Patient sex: M
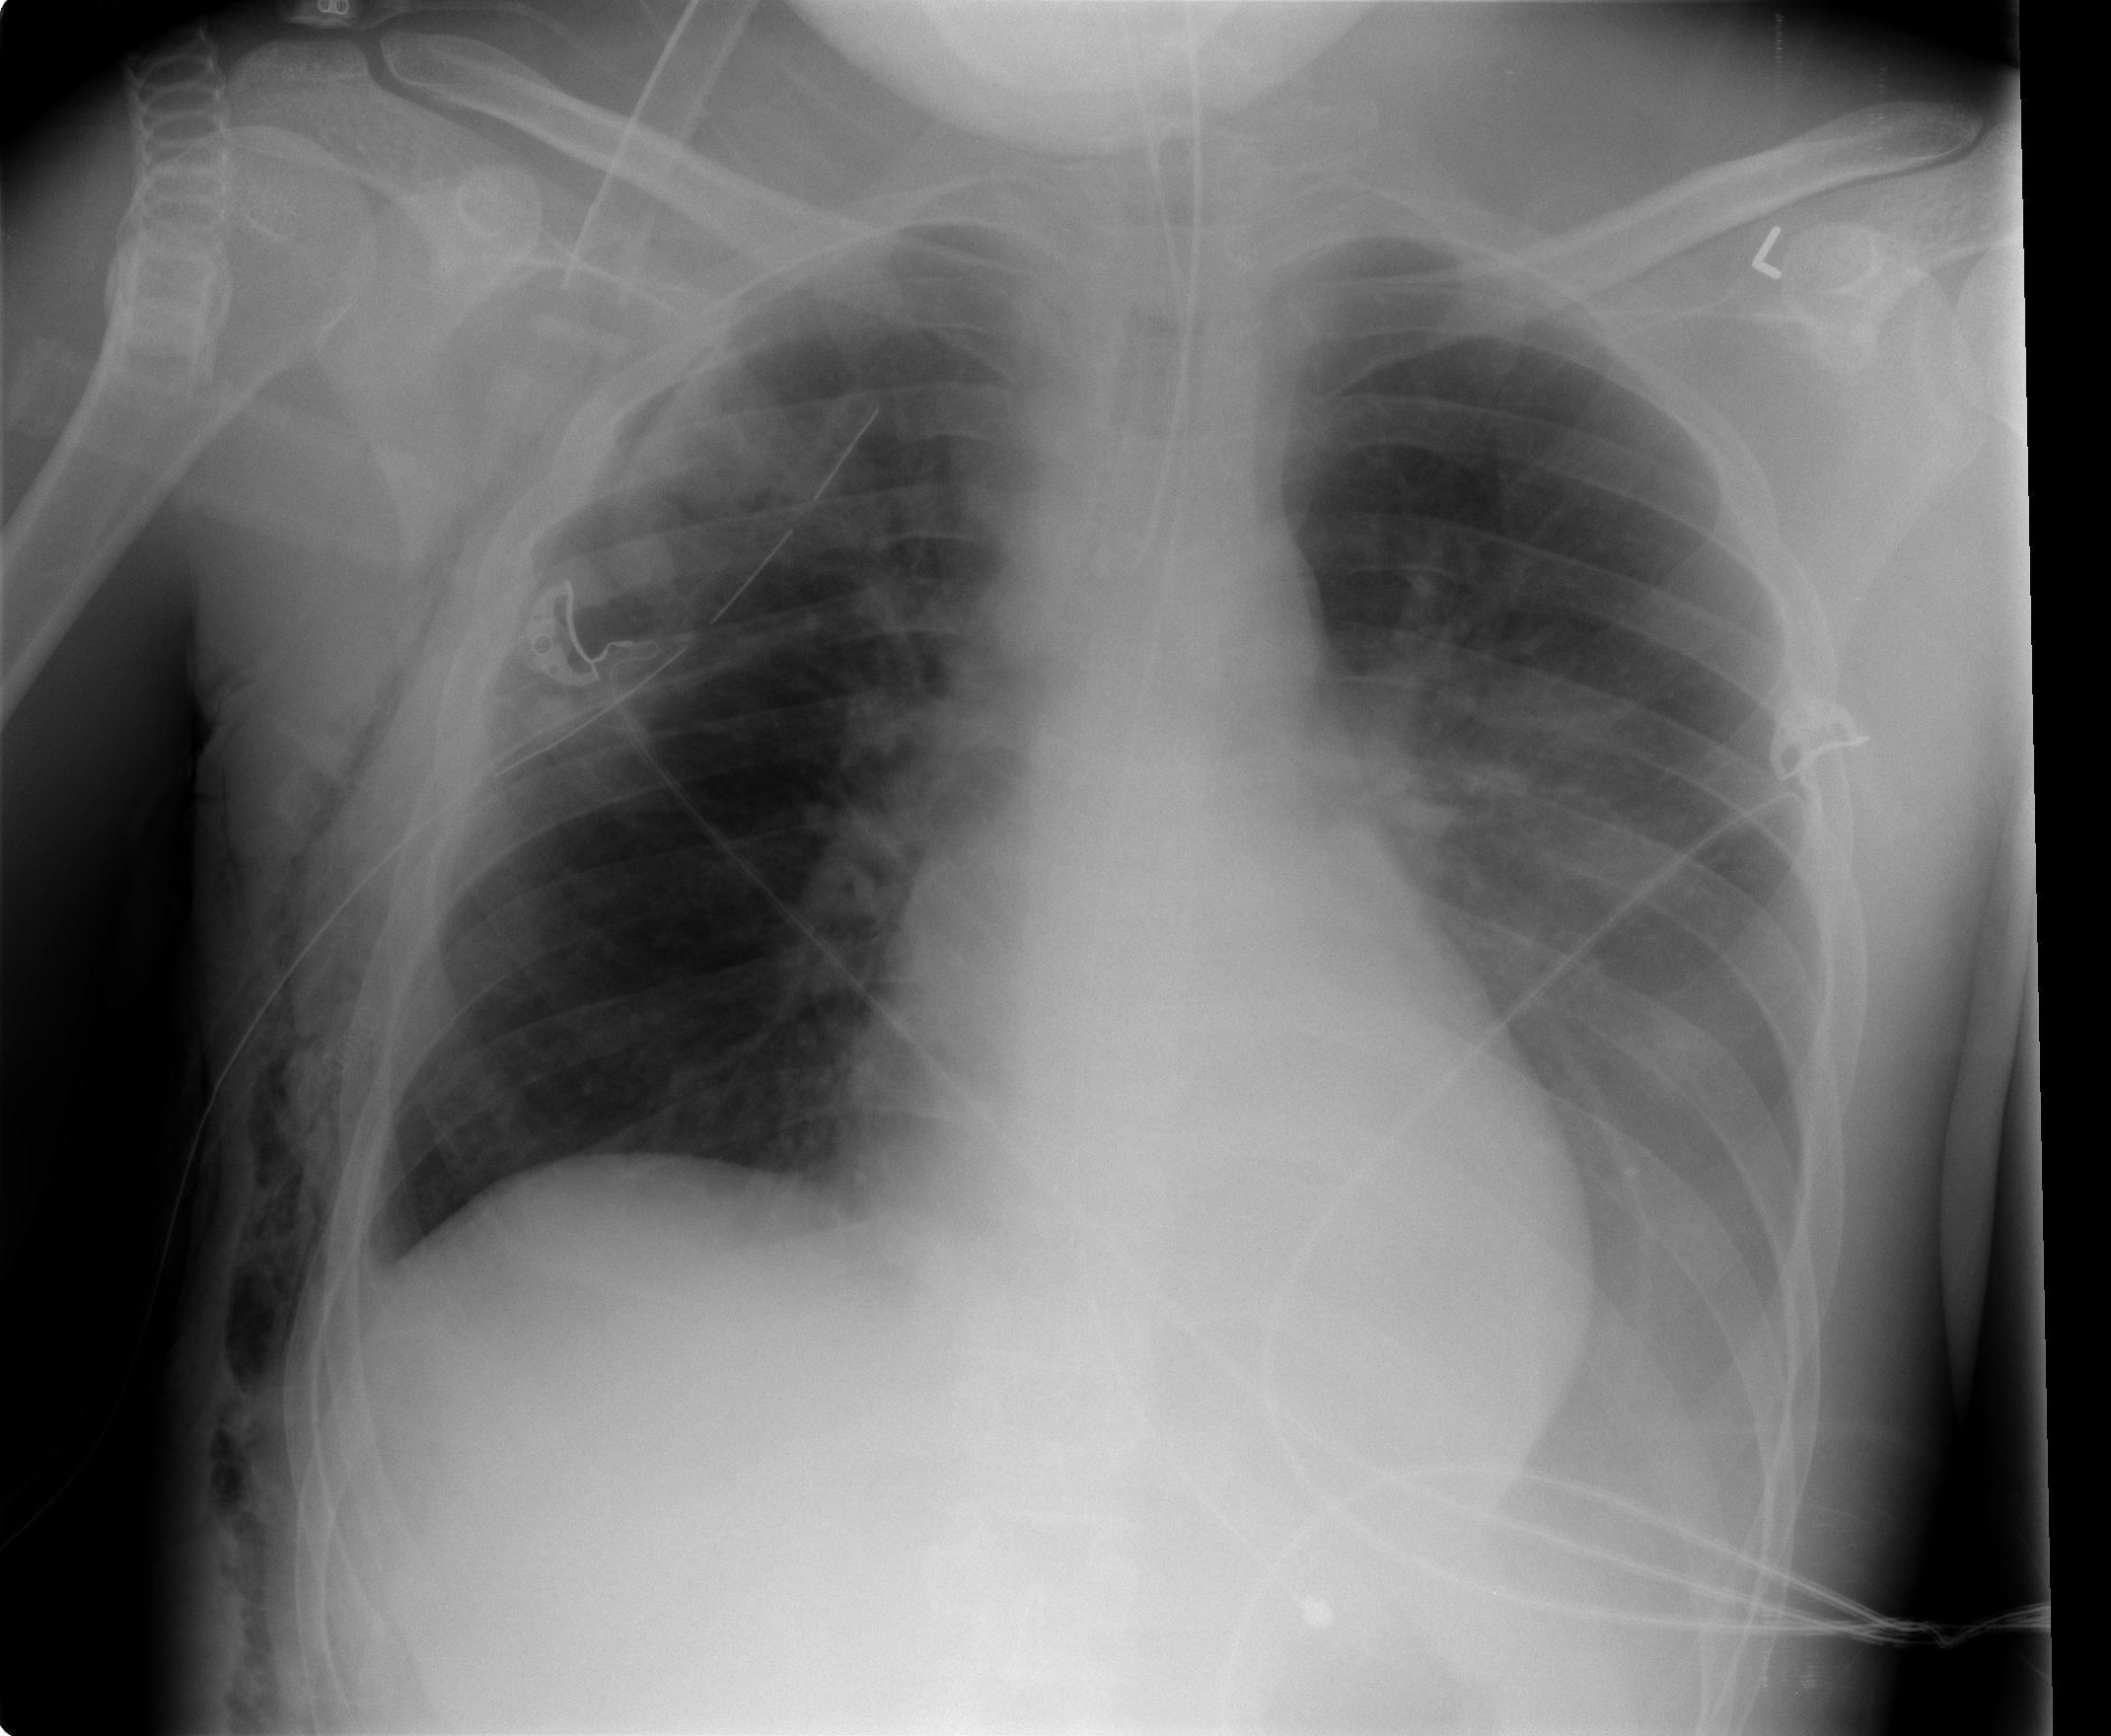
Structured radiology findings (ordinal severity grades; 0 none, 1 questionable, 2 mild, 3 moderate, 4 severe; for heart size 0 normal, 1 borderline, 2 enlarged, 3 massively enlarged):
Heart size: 0
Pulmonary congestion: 0
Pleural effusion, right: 0
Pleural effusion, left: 2
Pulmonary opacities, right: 0
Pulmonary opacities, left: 1
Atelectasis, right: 2
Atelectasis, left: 3